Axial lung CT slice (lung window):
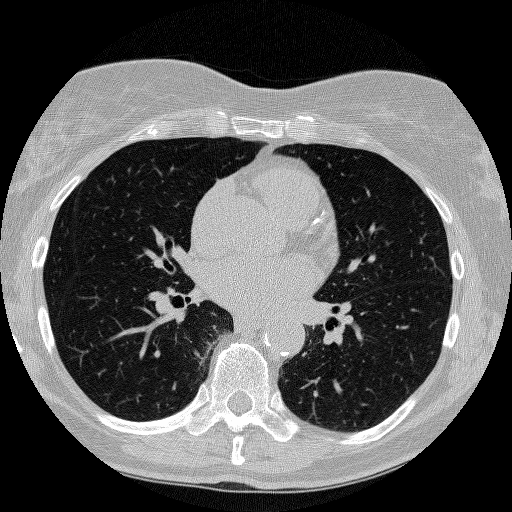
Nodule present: no